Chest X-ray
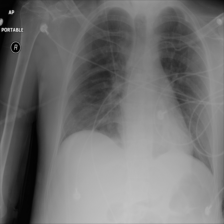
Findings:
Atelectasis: positive
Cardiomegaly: negative
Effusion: negative
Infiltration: positive
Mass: negative
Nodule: negative
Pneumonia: negative
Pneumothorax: negative
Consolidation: negative
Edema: negative
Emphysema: positive
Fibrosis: negative
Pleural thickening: negative
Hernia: negative